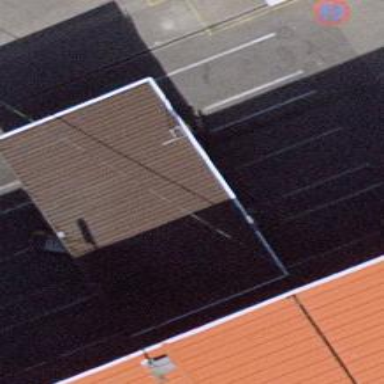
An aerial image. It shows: Fuel station.